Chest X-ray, AP view. Patient: 34 years old, sex M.
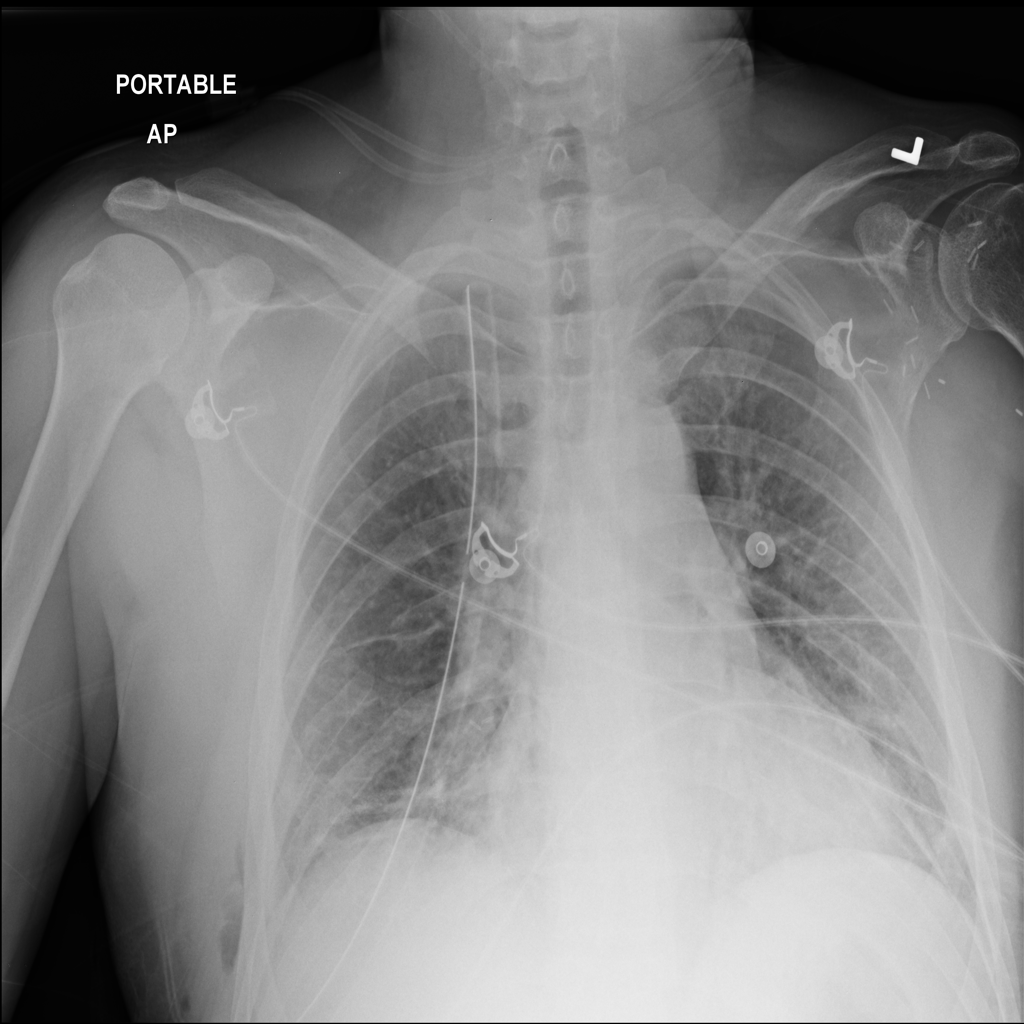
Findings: Emphysema